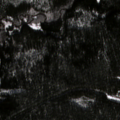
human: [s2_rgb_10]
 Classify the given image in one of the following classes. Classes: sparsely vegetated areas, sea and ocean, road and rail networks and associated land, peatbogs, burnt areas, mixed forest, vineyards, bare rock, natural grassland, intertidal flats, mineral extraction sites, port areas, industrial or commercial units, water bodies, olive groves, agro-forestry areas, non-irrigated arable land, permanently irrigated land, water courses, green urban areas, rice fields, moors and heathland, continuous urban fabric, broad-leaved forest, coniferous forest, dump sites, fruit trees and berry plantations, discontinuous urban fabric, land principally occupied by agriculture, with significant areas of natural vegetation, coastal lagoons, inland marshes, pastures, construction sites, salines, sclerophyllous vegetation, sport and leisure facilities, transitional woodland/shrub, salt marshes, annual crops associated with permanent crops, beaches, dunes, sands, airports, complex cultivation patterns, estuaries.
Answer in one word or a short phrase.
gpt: pastures, broad-leaved forest, coniferous forest, mixed forest, transitional woodland/shrub